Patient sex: M
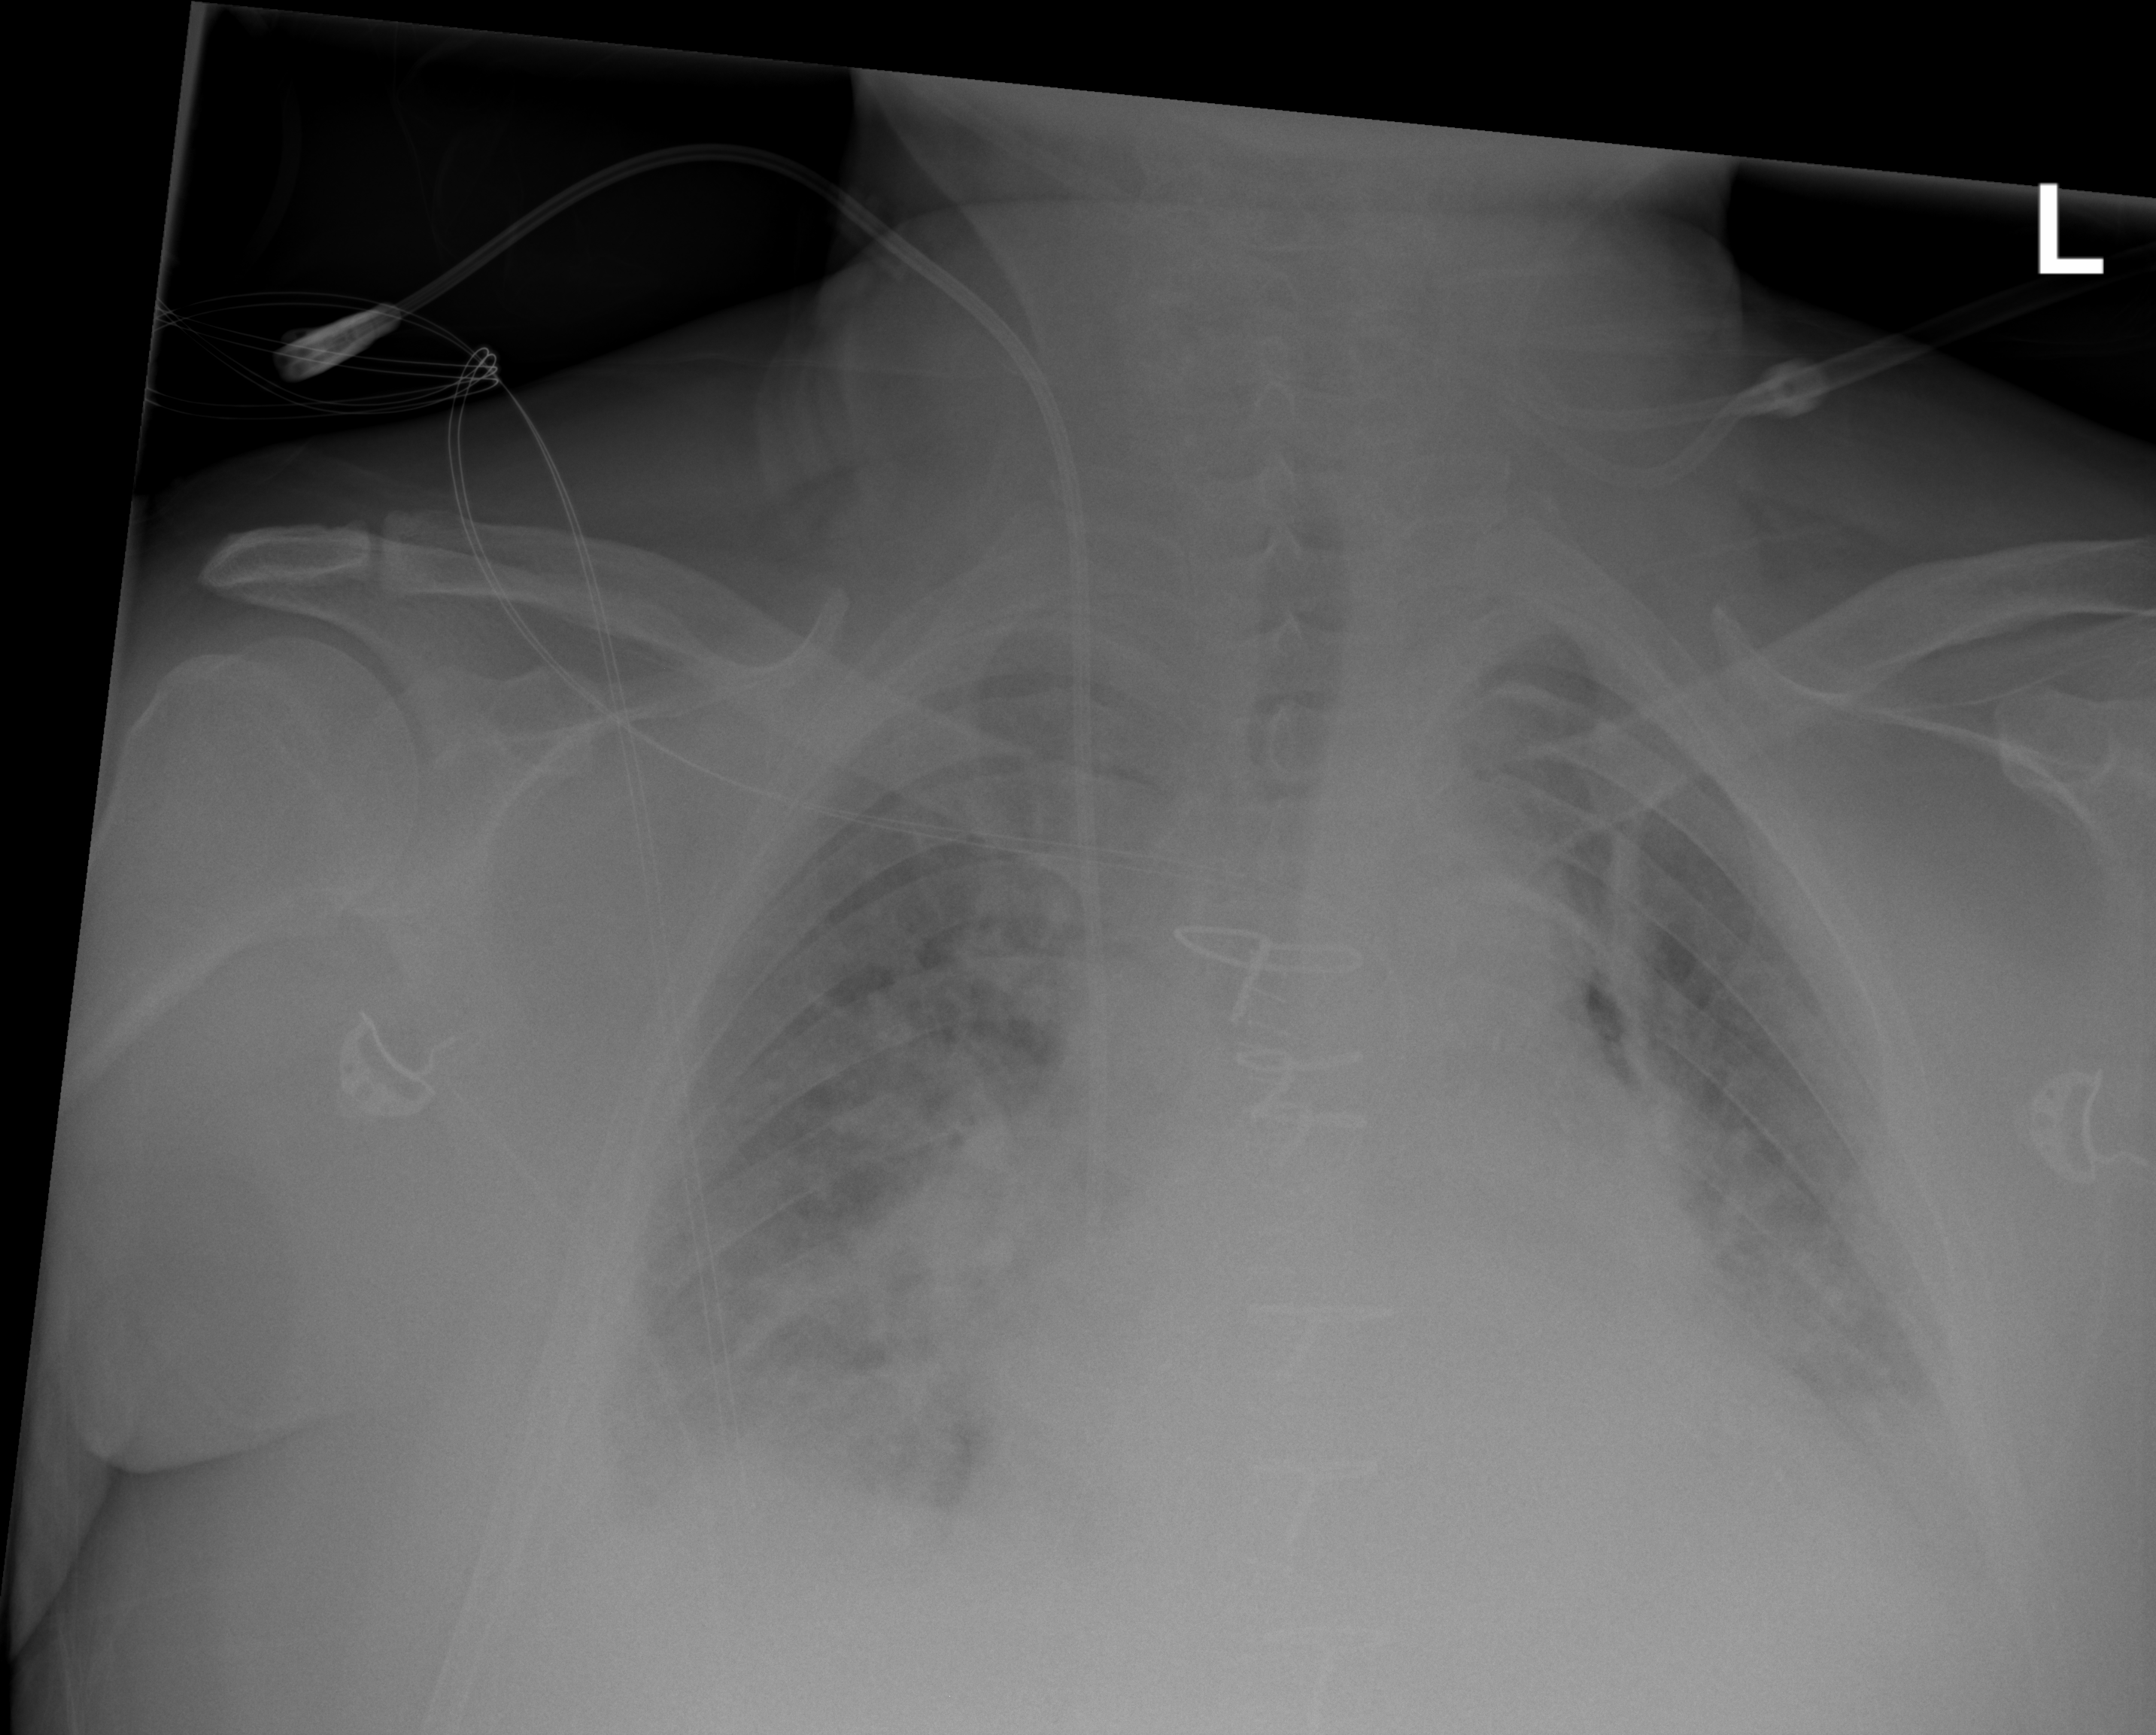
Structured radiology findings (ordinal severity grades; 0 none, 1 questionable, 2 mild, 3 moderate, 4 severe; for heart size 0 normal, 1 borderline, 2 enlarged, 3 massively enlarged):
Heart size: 2
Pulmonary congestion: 3
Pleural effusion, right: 2
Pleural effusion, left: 2
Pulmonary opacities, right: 2
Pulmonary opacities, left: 2
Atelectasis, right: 3
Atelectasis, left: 3